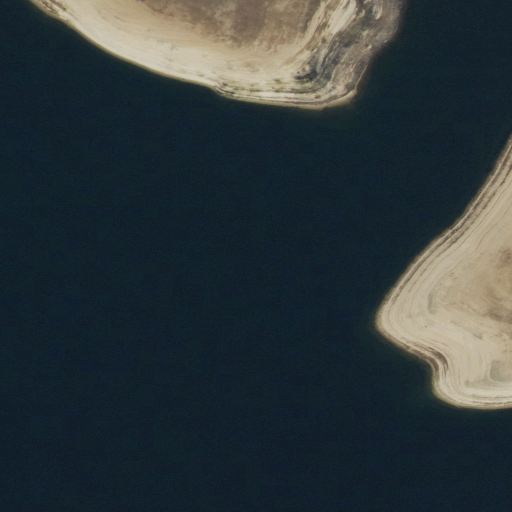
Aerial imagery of depression(s) in Idaho named Deadwood Basin containing only open water